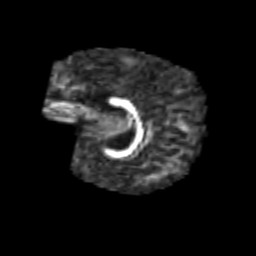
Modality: FA
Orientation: sagittal
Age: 6
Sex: female
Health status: healthy